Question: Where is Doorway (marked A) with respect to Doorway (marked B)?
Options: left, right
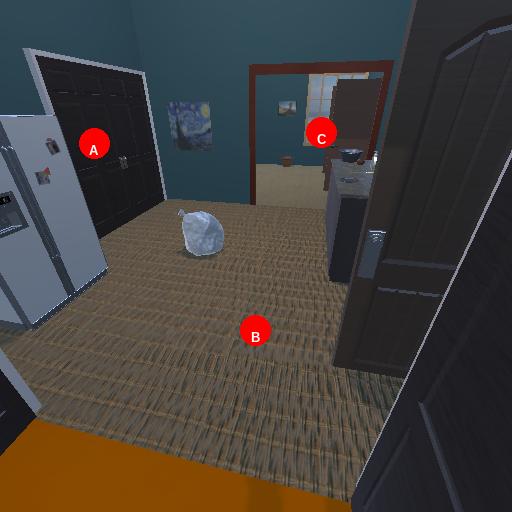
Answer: left